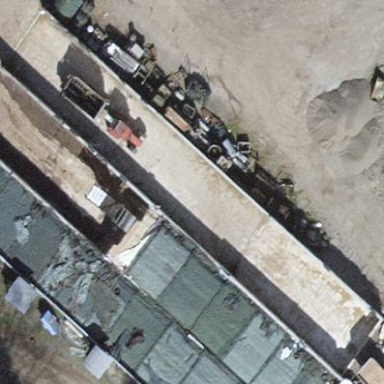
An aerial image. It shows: Bunker silo.